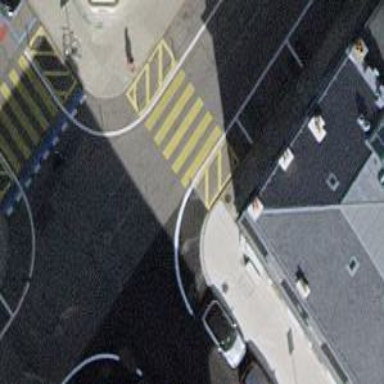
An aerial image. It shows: Kerb barrier.